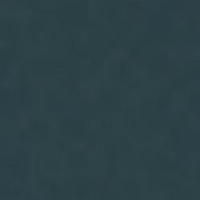
EUNIS habitat code: 14
Species observed at this site:
Tachybaptus ruficollis
Certhia brachydactyla
Corvus corone
Podiceps cristatus
Fulica atra
Alcedo atthis
Podiceps nigricollis
Aegithalos caudatus
Buteo buteo
Spinus spinus
Chroicocephalus ridibundus
Phylloscopus collybita
Poecile palustris
Larus michahellis
Cygnus olor
Gallinula chloropus
Erithacus rubecula
Motacilla cinerea
Cyanistes caeruleus
Anas platyrhynchos
Sturnus vulgaris
Chloris chloris
Aythya ferina
Larus canus
Troglodytes troglodytes
Aythya fuligula
Fringilla coelebs
Passer domesticus
Mareca penelope
Turdus merula
Columba palumbus
Phalacrocorax carbo
Mareca strepera
Parus major
Mergus merganser
Motacilla alba